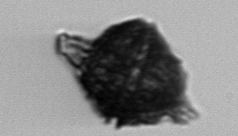
Label: Gonyaulax